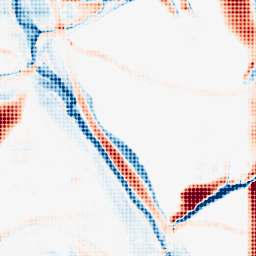
Category: morphological
Decomposition family: morphological_rect
Decomposition parameters: operation: average
width: 50
height: 10
Upsampling method: sinc_blackman
Upsampling parameters: scale: 4
kernel_size: 4
Upsampling scale: 4